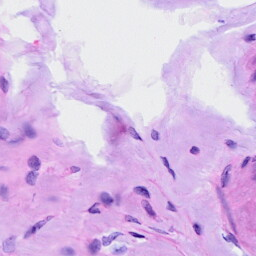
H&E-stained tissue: Ovarian